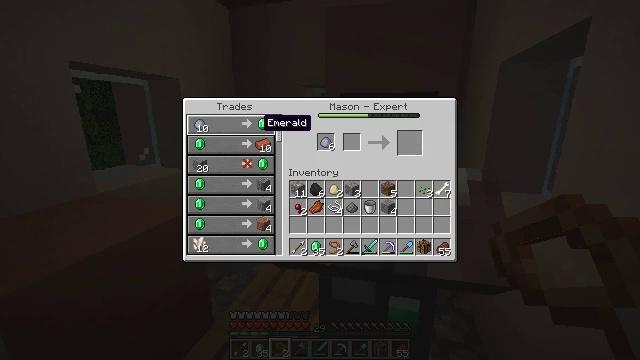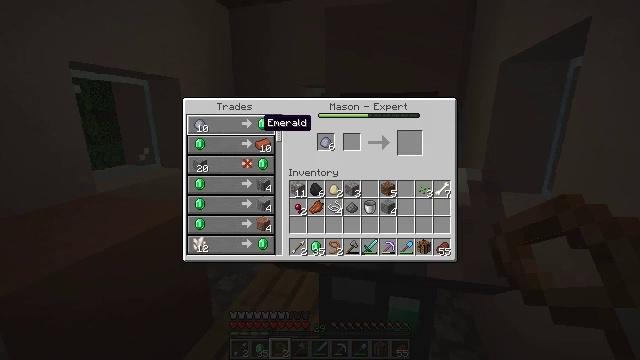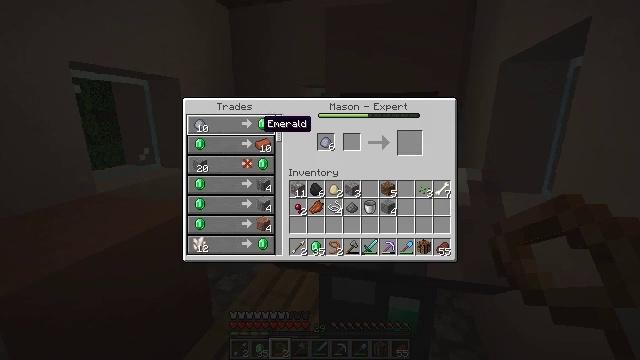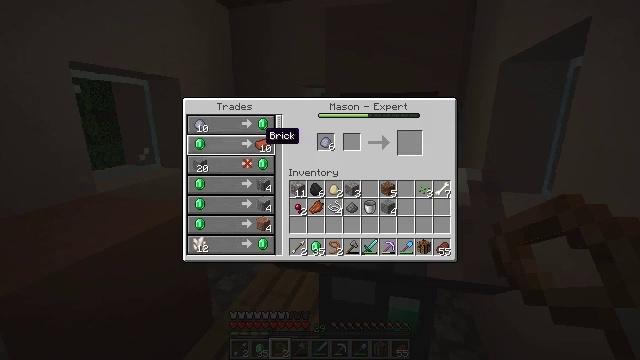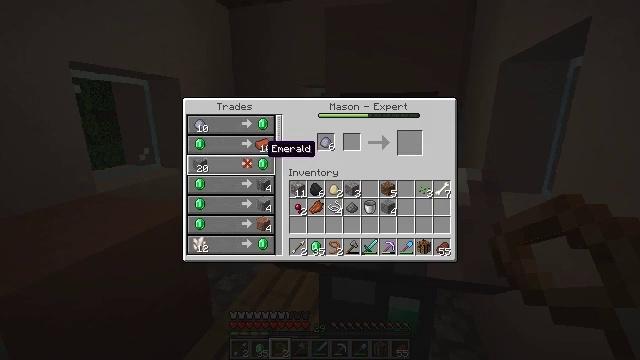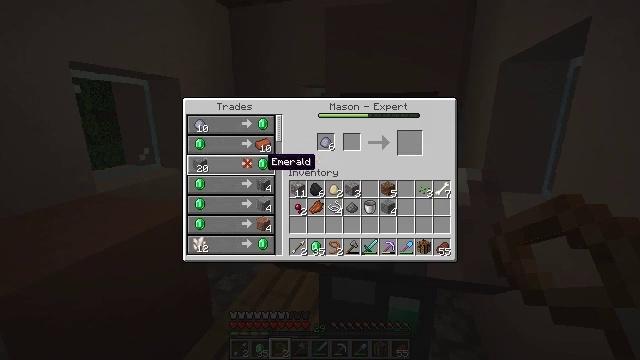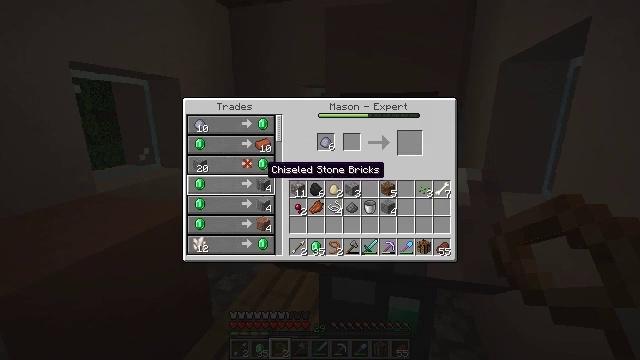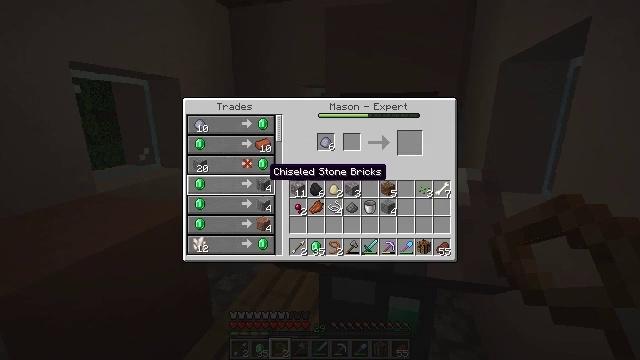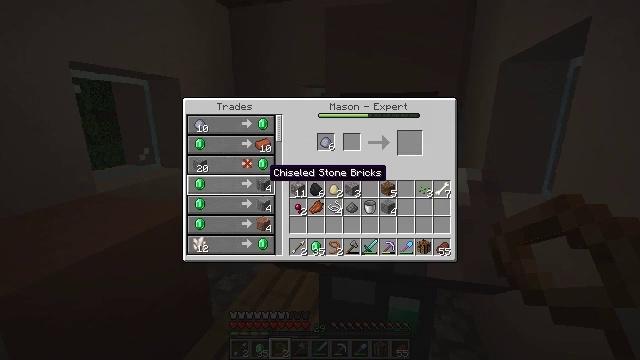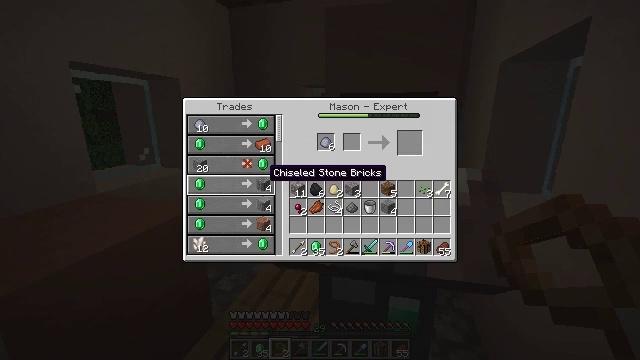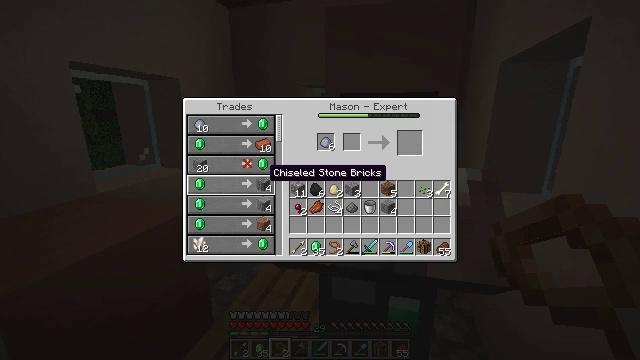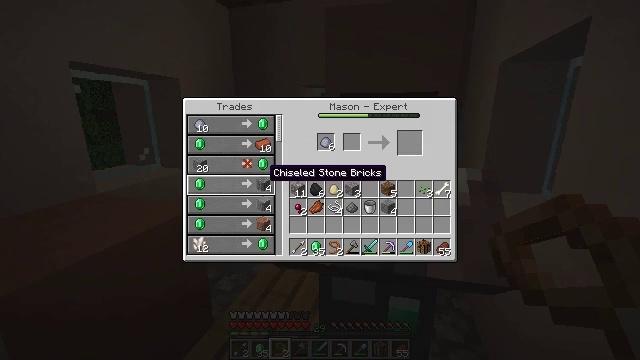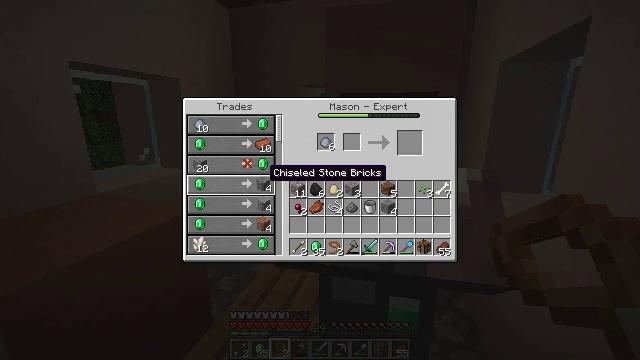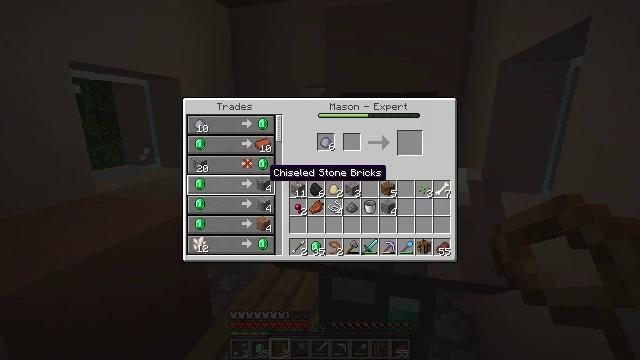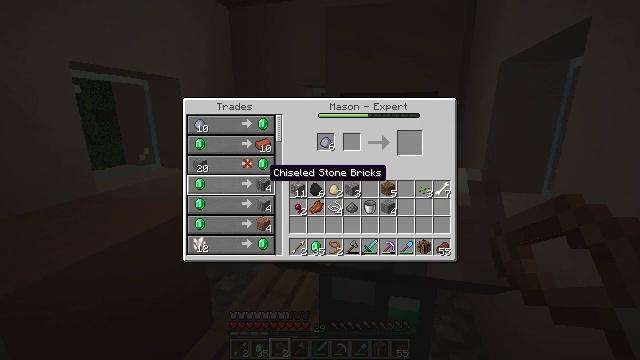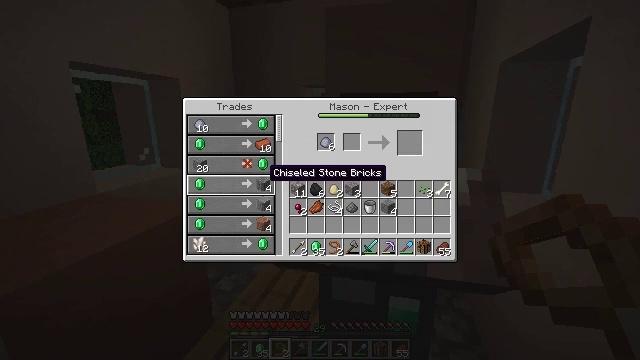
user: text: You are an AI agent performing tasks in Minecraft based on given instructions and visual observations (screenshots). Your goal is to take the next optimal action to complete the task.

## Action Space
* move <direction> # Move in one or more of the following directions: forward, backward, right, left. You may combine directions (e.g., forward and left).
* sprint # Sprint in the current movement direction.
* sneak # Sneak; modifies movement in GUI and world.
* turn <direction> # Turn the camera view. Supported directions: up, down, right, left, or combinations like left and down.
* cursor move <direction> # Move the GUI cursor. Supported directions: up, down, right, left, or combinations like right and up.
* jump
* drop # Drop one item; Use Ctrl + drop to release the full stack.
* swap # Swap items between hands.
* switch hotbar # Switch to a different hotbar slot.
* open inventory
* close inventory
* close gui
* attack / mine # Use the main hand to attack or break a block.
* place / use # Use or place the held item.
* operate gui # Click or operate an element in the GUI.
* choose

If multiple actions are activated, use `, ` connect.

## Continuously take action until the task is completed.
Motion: motion action
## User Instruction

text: Heat red terracotta in a furnace to craft red glazed terracotta.
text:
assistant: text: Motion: no_op
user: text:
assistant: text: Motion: no_op
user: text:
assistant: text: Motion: cursor move down
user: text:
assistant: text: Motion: cursor move down
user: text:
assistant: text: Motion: cursor move down
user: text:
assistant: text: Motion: cursor move down
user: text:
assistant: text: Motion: no_op
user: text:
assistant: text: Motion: no_op
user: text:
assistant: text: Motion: no_op
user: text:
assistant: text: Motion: no_op
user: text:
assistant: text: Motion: no_op
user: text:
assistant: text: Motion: no_op
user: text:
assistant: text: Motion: no_op
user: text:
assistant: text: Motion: no_op
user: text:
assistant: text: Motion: no_op
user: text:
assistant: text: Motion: no_op
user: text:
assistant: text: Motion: no_op
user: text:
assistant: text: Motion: no_op
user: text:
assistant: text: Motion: no_op
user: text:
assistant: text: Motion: no_op
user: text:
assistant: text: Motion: no_op
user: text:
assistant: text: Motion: no_op
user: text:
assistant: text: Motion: no_op
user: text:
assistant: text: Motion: no_op
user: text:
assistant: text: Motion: no_op
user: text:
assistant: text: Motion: no_op
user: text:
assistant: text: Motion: no_op
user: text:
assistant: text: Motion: no_op
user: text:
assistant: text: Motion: no_op
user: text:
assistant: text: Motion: no_op